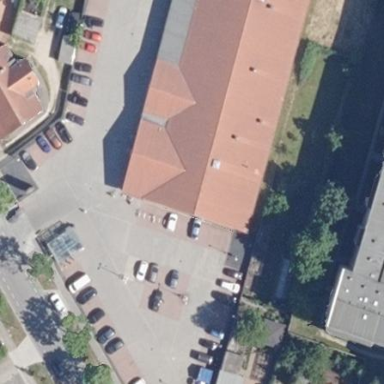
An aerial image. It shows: Retail building.